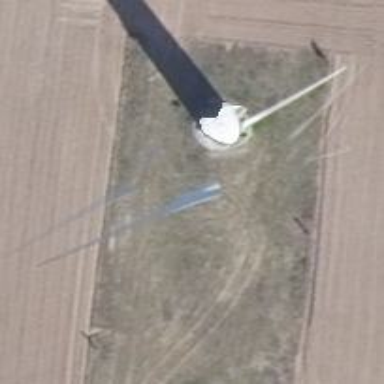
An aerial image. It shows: Wind turbine generator that utilizes wind as its source for generating electricity. It is of the horizontal axis type.